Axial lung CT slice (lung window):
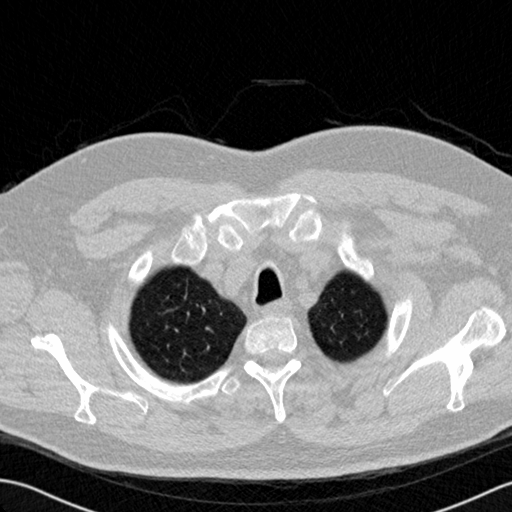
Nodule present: no